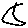
Label: moon